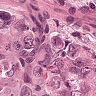
Metastatic tissue present: yes